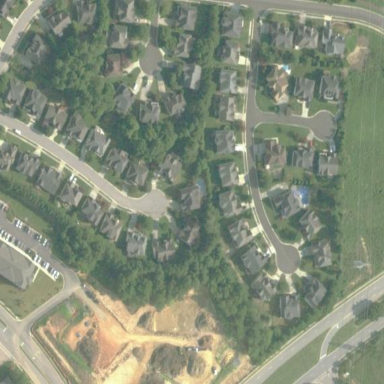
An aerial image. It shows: Residential area within neighborhood.